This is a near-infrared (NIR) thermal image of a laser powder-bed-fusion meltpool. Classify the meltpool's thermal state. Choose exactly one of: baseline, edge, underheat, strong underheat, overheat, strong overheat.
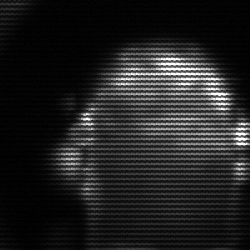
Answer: baseline